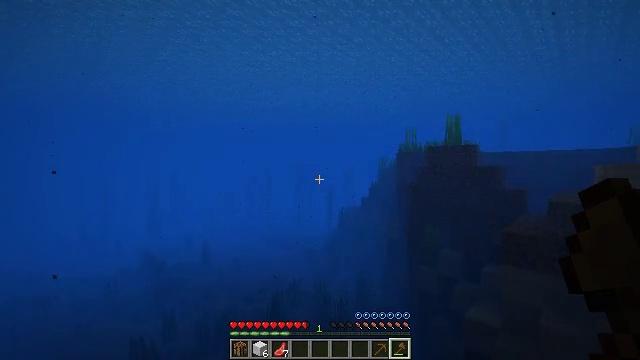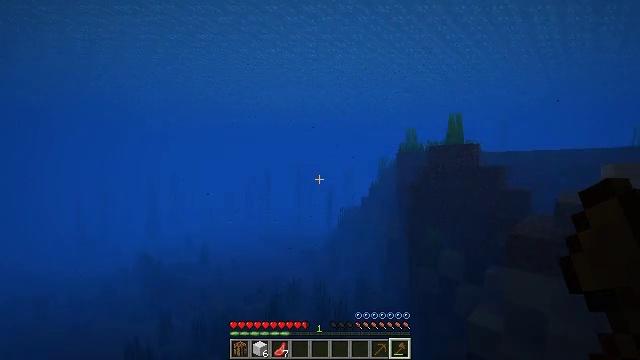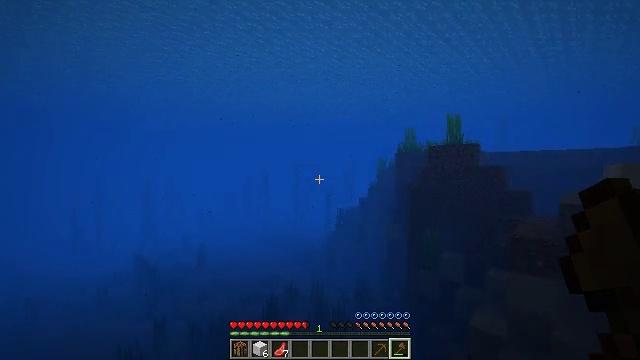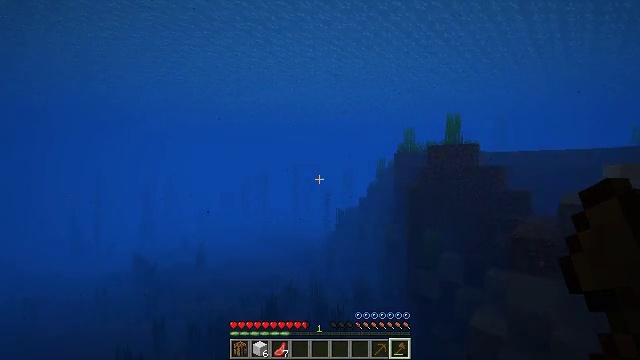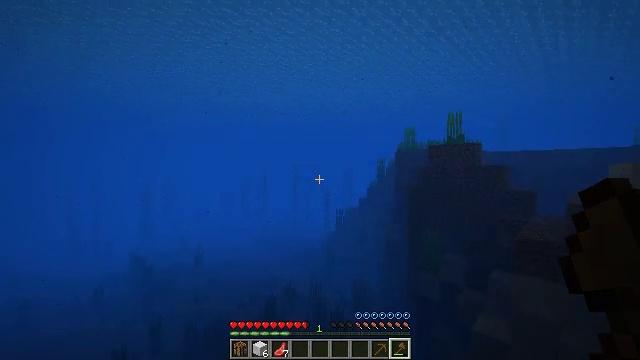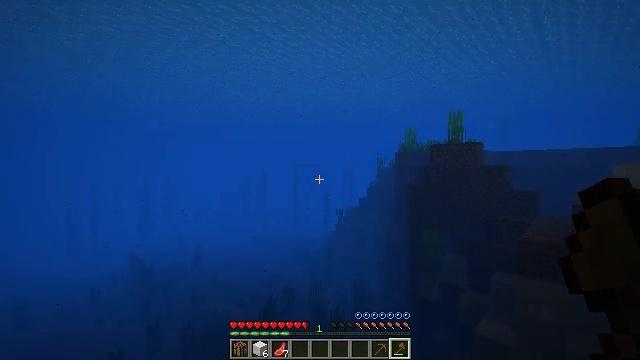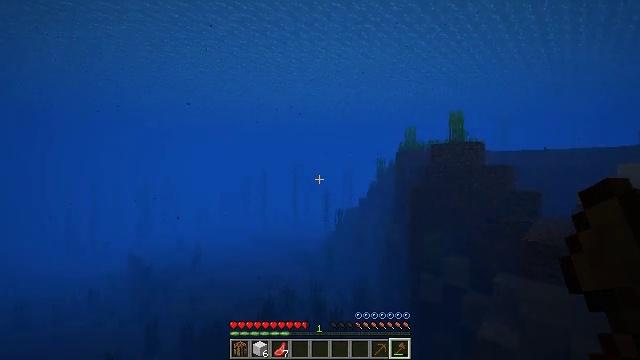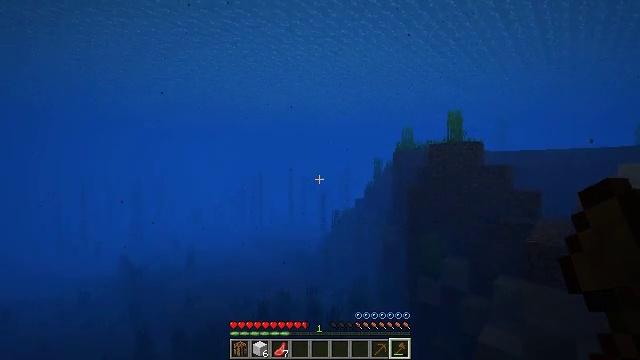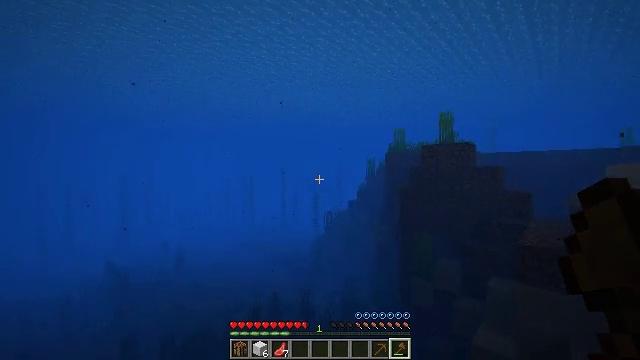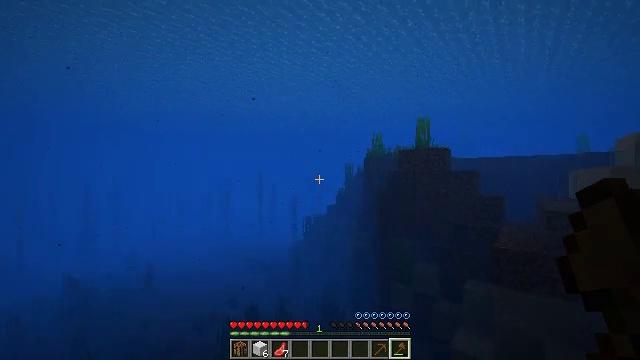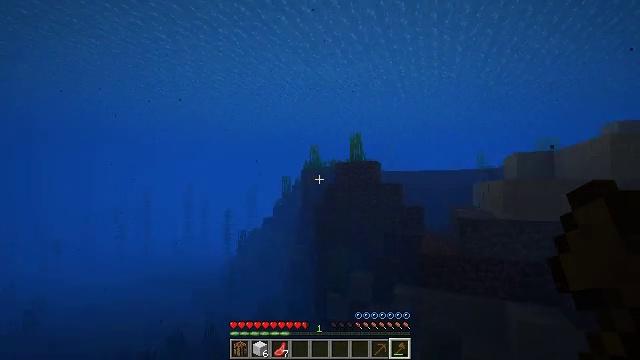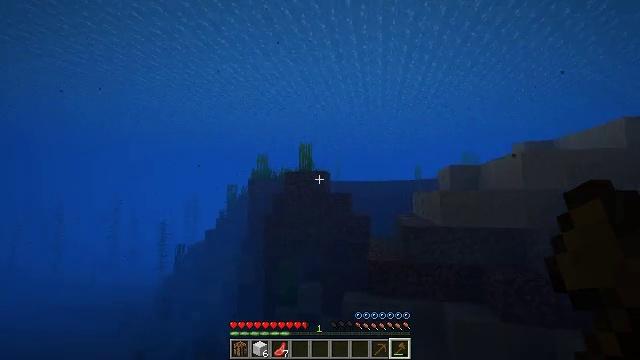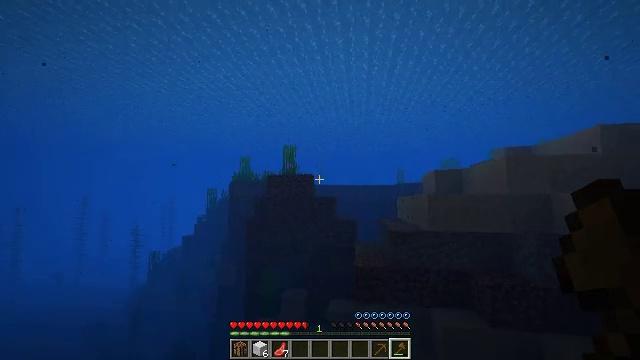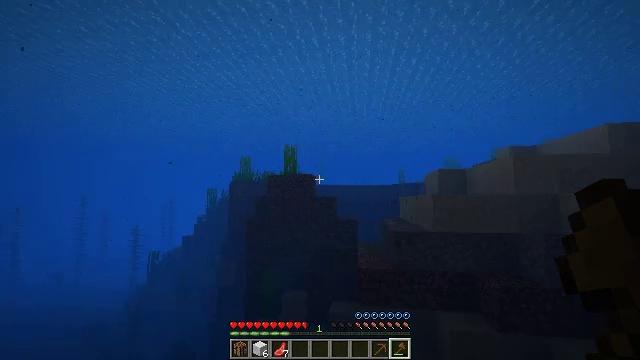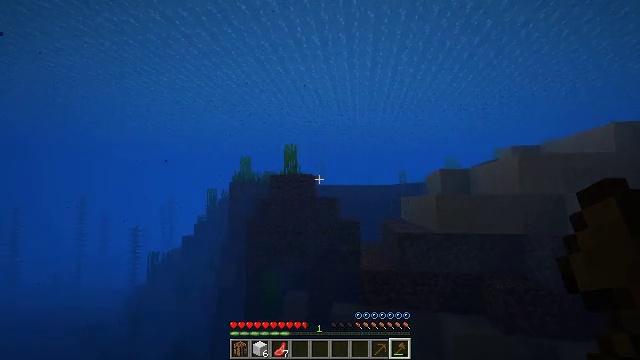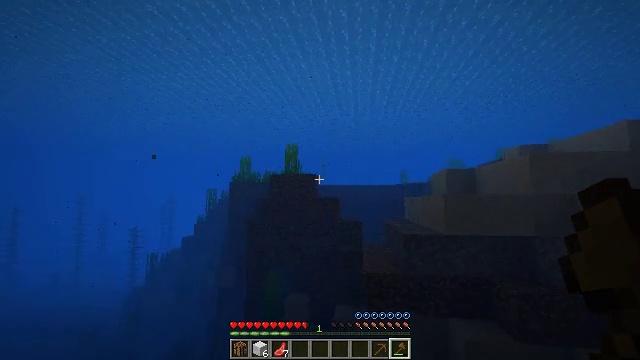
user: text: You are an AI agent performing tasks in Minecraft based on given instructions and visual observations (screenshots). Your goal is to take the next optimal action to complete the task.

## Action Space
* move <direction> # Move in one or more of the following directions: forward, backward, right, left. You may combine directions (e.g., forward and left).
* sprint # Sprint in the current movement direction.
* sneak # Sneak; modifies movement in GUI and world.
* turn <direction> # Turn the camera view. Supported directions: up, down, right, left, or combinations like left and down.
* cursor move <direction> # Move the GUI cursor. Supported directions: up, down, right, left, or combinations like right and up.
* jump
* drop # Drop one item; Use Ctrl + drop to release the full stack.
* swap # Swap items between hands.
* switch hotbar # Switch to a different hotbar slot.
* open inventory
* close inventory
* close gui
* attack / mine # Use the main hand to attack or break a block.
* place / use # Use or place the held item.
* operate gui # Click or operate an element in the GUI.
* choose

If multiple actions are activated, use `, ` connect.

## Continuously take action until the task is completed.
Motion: motion action
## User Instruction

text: Break the kelp plant in the ocean.
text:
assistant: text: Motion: move forward
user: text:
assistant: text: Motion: move forward
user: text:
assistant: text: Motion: move forward
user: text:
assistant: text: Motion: move forward
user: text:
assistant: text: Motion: move forward
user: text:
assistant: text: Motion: move forward
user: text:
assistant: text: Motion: move forward
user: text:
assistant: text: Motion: move forward, turn right
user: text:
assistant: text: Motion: move forward, turn right and up
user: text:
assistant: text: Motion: move forward, turn right and up
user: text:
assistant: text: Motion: move forward, turn right and up
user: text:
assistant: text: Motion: move forward, turn right
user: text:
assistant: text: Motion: move forward
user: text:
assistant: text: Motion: move forward
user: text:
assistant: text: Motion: move forward
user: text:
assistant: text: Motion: move forward
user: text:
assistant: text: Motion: move forward
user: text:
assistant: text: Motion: move forward
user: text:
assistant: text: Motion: move forward
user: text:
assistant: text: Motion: move forward
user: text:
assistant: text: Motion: move forward
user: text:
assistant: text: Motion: move forward, turn right
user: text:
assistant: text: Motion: move forward
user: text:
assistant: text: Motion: move forward
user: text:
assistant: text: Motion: move forward
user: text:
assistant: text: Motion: move forward
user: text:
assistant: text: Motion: move forward
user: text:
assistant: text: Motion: move forward
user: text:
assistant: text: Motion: move forward
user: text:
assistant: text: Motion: move forward